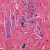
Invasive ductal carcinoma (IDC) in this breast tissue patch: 0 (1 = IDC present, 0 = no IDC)